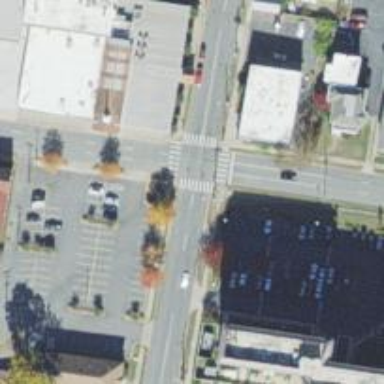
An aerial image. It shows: Marked crossing with zebra markings on the road.